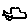
Label: car